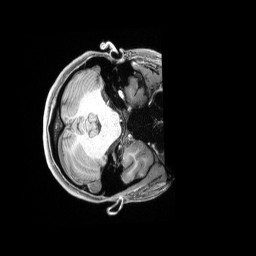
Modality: T1w
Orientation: axial
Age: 22
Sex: female
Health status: healthy
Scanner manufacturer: siemens
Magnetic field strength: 3 T
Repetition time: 2.4 s
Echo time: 0.00228 s